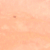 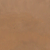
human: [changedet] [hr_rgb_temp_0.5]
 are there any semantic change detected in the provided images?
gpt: There is no change to mention.